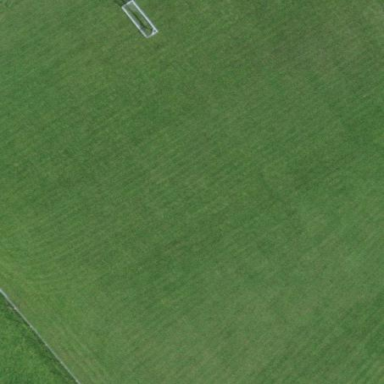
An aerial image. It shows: Soccer pitch designated for leisure and sports activities.